Interaction volume radius: 10 \u00c5
Interaction volume height: 25 \u00c5
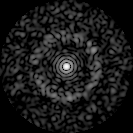
Disorder parameter: 0.8465